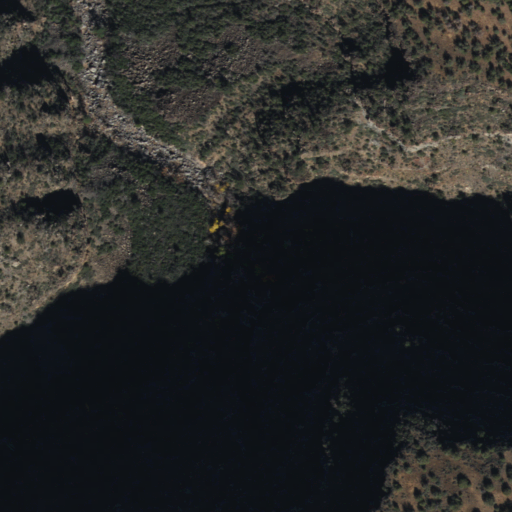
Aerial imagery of valley in Arizona named Deep Canyon containing evergreen forest and shrub